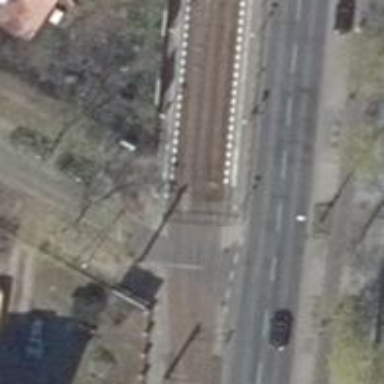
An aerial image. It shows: Platform for public transport with shelter. This platform is for trams and railways.